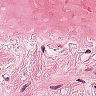
Metastatic tissue present: no